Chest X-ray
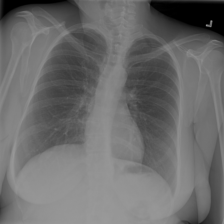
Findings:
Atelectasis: negative
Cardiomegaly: negative
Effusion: negative
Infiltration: negative
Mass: negative
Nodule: negative
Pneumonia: negative
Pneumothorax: negative
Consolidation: negative
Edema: negative
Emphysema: negative
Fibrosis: negative
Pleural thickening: negative
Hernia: negative